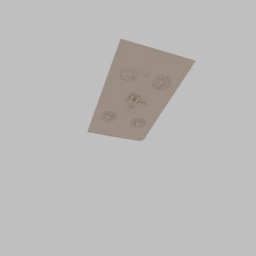
Label: architecture